Question: I'd like to show revisions of text, and I love how StackOverflow does it (e.g. see below). Is there an open source .NET code that can receive two texts and output such a result? If you know of a paid solution that may also be relevant, thanks.

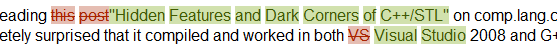
Answer: You may checkout the <URL> by John Resig.